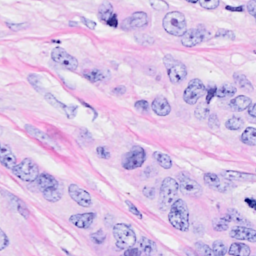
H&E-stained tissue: Breast